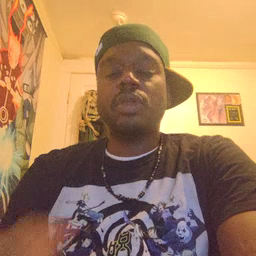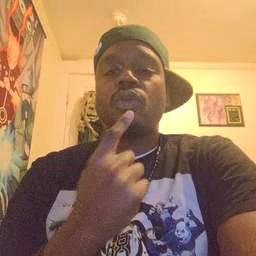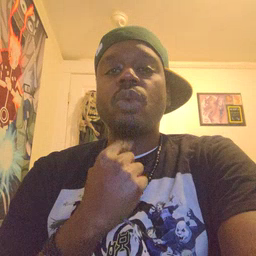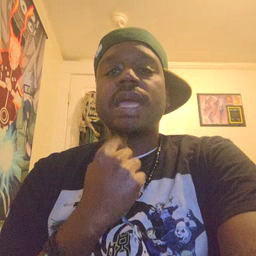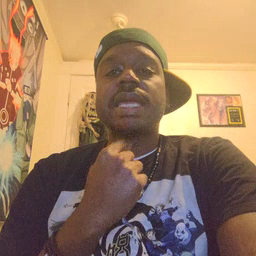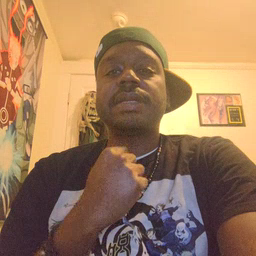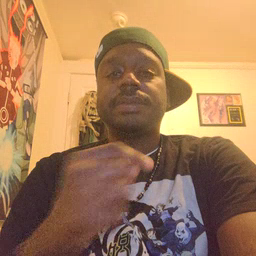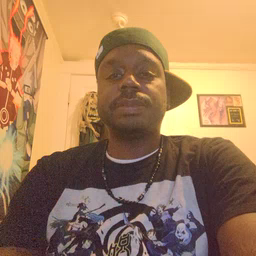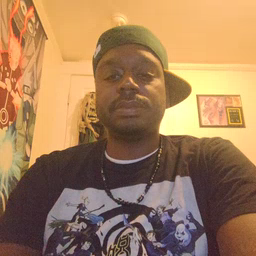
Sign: red